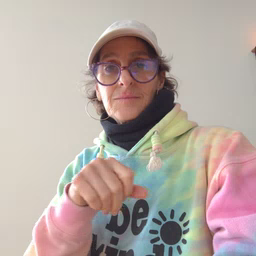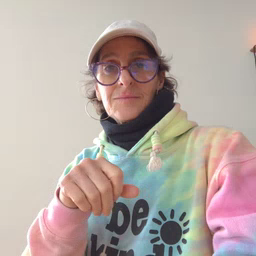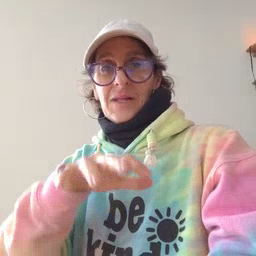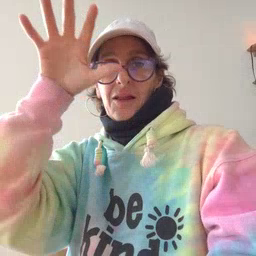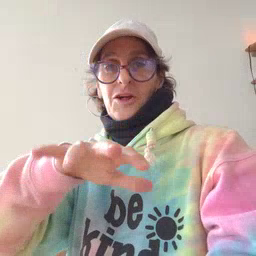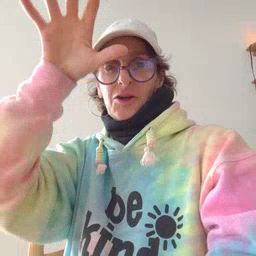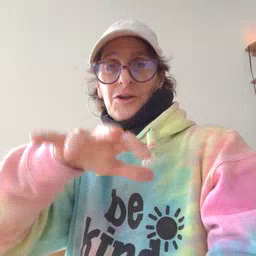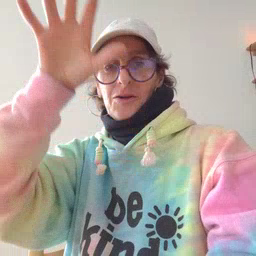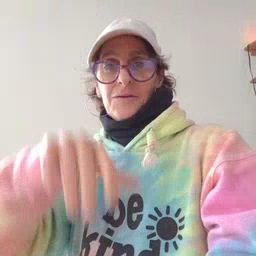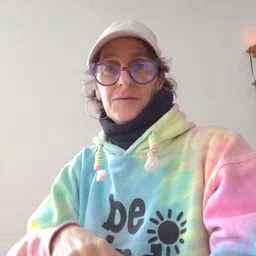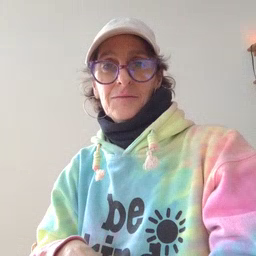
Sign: alligator